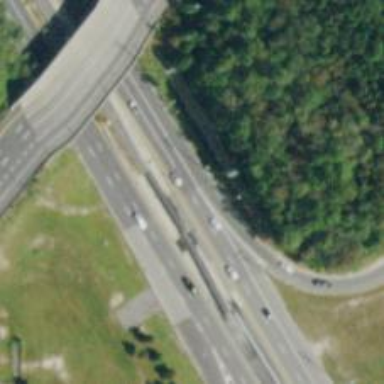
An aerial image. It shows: Asphalt road classified as trunk highway.